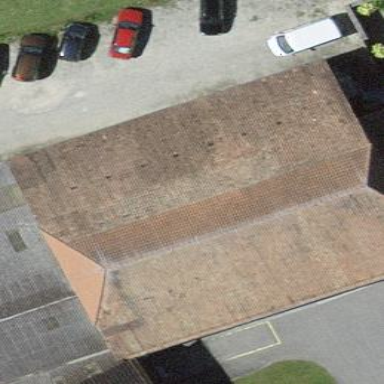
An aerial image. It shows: Commercial building.